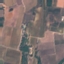
Label: PermanentCrop